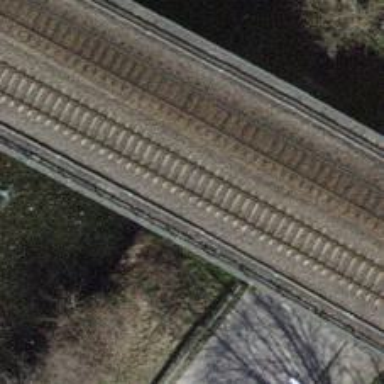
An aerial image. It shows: There is bridge over railway with one track.